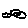
Label: cloud